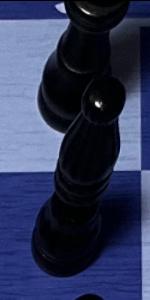
Label: Bishop_Black